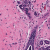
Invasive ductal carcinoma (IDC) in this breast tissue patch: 0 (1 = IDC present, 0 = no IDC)